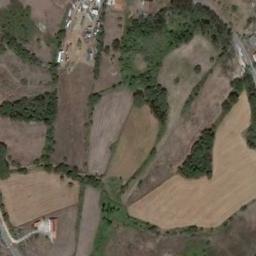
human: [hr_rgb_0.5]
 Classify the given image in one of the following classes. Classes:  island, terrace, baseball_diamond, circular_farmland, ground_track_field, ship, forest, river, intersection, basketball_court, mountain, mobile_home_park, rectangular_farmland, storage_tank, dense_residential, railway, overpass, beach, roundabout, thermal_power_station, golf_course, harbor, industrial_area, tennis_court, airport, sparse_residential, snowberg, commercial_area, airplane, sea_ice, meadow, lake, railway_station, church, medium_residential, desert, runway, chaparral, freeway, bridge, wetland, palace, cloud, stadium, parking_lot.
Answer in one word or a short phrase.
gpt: terrace